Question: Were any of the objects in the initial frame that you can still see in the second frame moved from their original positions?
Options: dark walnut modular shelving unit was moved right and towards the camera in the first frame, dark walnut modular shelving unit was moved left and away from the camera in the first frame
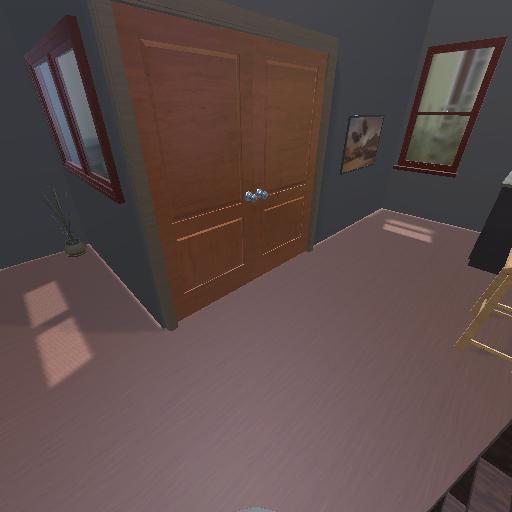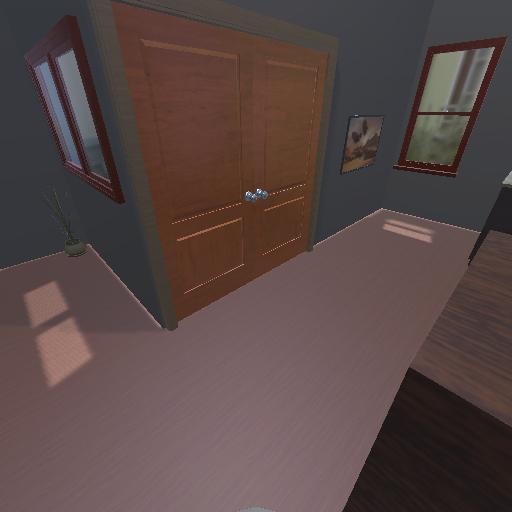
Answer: dark walnut modular shelving unit was moved right and towards the camera in the first frame